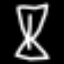
Label: hourglass